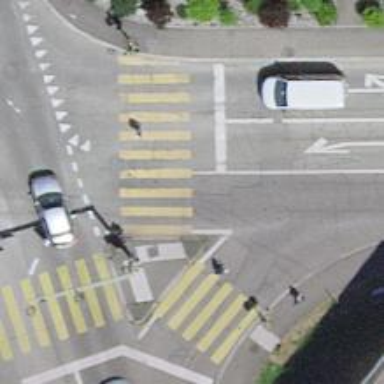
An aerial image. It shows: Crossing on the road.